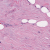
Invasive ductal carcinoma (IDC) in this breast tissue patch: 1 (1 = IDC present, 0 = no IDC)